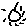
Label: sun